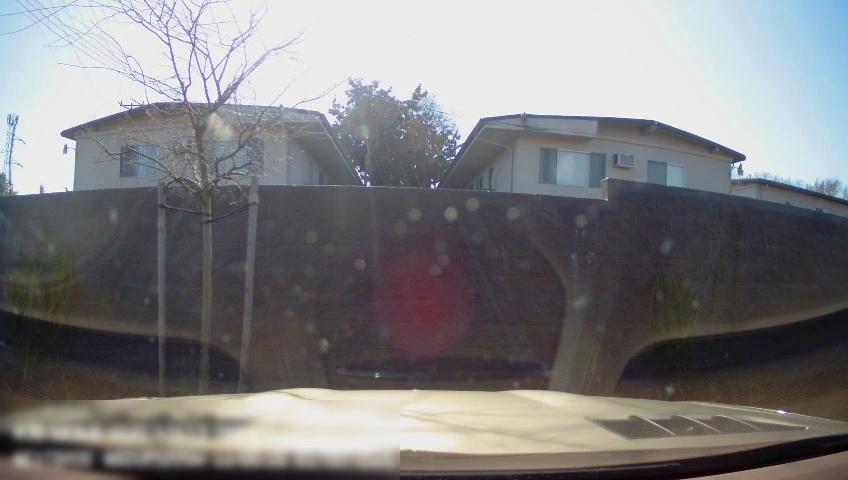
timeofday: Day
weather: Sunny